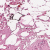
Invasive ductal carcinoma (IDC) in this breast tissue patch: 0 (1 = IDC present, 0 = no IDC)